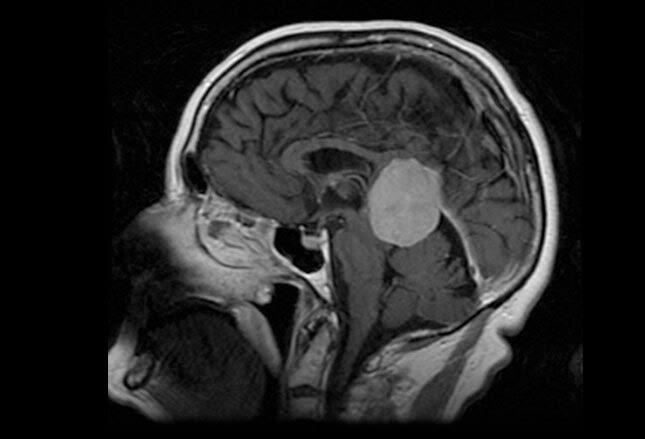
Label: meningioma